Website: slack
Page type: billing-address
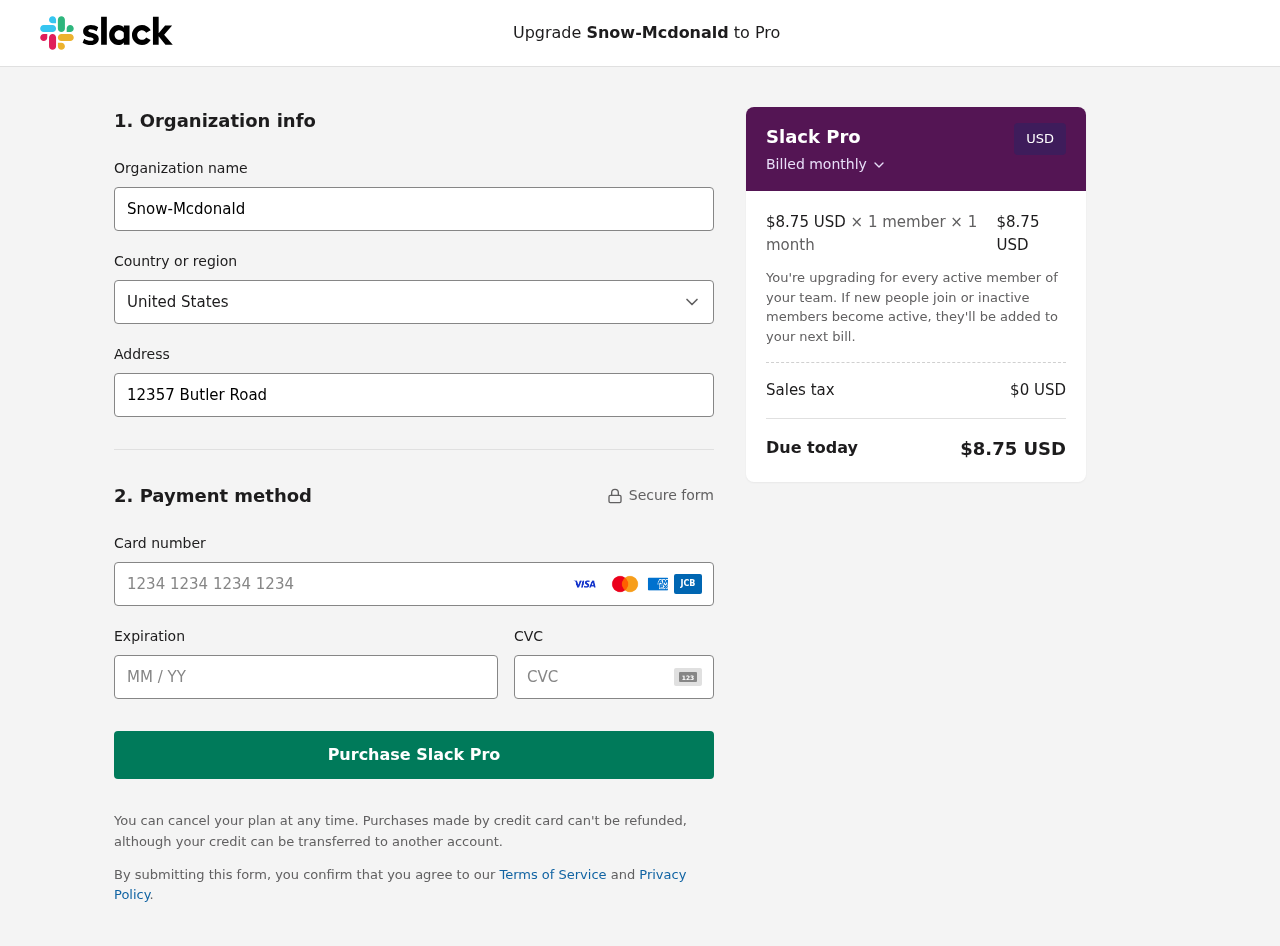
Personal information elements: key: PII_CARD_CVV
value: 7878
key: PII_CARD_EXPIRY
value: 11/29
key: PII_CARD_NUMBER
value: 3733 4013 3928 514
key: PII_COMPANY
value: Snow-Mcdonald
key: PII_COUNTRY
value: United States
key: PII_STREET
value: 12357 Butler Road Apt. 365
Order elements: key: ORDER_PRICE_PER_MEMBER
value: $8.75 USD
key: ORDER_MEMBER_COUNT
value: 1
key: ORDER_MONTH_COUNT
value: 1
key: ORDER_SUBTOTAL
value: $8.75 USD
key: ORDER_TAX
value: $0
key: ORDER_TOTAL
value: $8.75 USD